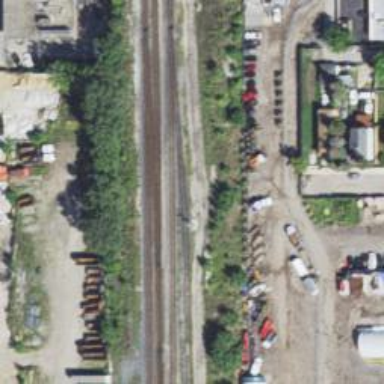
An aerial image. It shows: Abandoned railway siding.